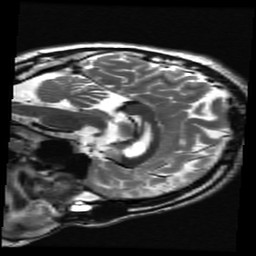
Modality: T2w
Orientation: sagittal
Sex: male
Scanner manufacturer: ge
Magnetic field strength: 3 T
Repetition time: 5 s
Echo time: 0.1015 s